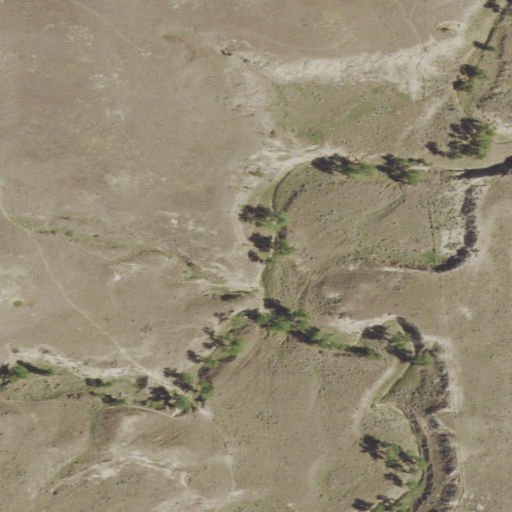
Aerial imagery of valley in Montana named Lambing Draw containing only grassland